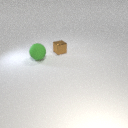
large green rubber sphere in front of small brown metal cube